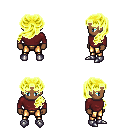
a pixel art fantasy rpg character, male body template, human, dark skin, maroon long-sleeve shirt, gold greaves, gold princess hairstyle, metal boots, four views (front, back, left, right), 2x2 character sprite sheet, small pixel art, hard edges, no anti-aliasing